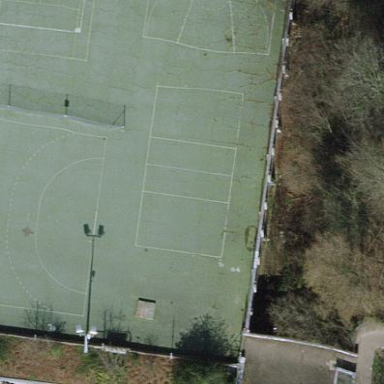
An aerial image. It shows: Concrete basketball court in leisure land pitch.